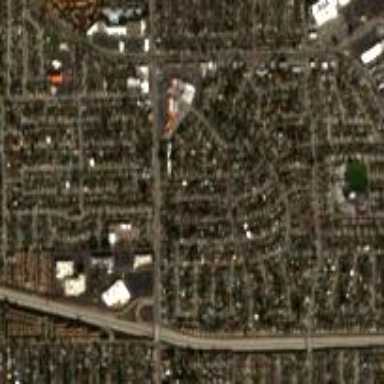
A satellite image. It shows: Suburb.